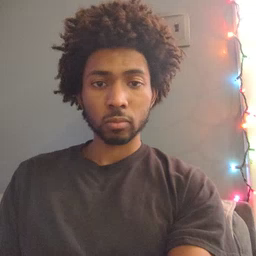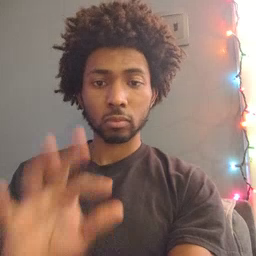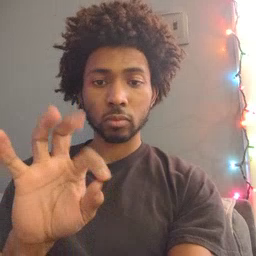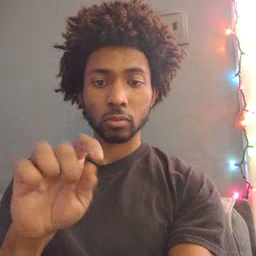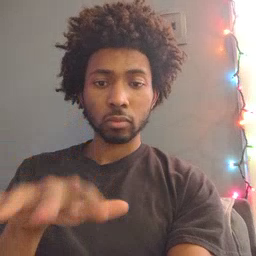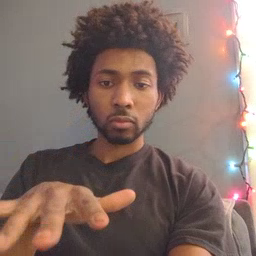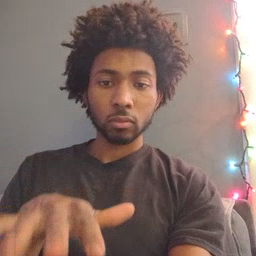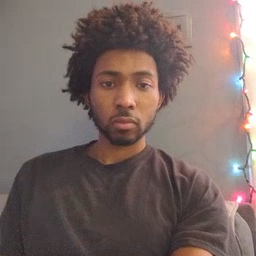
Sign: feet